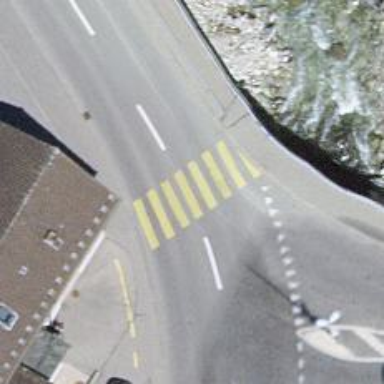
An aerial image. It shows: Marked zebra crossing with clear markings.